Aerial crown-view tile of a tropical tree (Barro Colorado Island, Panama), acquired 20240611:
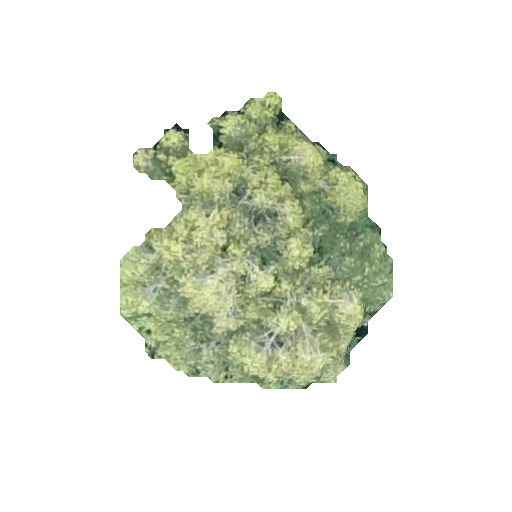
Species: Guatteria lucens
GBIF accepted scientific name: Guatteria lucens
Crown area: 87.504 m²